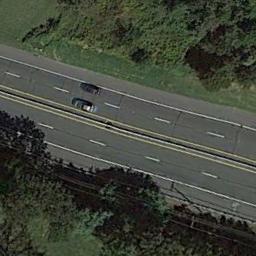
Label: freeway